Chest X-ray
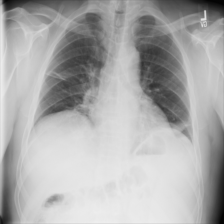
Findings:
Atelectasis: positive
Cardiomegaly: negative
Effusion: negative
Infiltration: negative
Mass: negative
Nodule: negative
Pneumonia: negative
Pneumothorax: negative
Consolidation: negative
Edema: negative
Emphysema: negative
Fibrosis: negative
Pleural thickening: negative
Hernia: negative